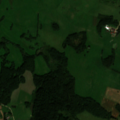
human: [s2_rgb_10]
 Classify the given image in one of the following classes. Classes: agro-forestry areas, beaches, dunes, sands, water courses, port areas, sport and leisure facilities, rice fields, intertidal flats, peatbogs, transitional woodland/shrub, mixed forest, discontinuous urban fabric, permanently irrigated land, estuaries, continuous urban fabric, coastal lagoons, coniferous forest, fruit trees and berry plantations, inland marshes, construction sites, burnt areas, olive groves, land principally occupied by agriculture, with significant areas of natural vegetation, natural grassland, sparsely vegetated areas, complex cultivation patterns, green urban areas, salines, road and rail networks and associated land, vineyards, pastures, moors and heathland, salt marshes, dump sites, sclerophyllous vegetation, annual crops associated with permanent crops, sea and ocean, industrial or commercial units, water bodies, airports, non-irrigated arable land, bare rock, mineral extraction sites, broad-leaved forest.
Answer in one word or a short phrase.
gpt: pastures, complex cultivation patterns, land principally occupied by agriculture, with significant areas of natural vegetation, broad-leaved forest